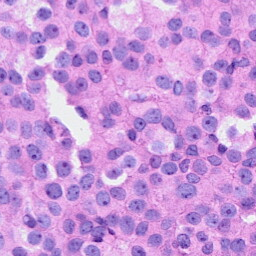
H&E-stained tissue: Breast